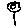
Label: flower